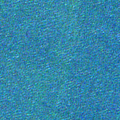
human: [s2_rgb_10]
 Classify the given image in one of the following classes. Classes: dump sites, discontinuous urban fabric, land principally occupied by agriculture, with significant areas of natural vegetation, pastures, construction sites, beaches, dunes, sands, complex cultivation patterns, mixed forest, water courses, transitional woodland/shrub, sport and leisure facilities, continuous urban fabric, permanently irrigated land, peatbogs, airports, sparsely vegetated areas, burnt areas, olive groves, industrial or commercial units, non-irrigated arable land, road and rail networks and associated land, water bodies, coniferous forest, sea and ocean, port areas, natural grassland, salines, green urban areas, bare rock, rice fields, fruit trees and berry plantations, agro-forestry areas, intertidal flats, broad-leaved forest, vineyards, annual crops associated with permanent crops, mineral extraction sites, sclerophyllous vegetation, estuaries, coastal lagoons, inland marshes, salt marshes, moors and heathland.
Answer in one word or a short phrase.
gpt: sea and ocean